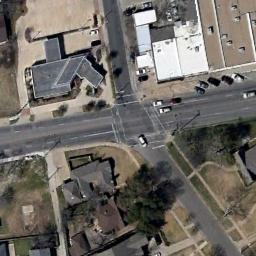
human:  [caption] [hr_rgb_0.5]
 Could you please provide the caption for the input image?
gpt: There are several moving vehicles on the road at the intersection, There are many buildings and some trees around the intersection, And many cars are parked in the open space beside the intersection .

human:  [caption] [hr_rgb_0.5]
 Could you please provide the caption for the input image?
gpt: An intersection with sparse traffic located in a dense residential area .

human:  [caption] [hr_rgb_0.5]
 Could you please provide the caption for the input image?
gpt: There are many buildings of different shapes and sizes beside the intersection .

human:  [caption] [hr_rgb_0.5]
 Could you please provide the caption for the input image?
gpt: There are zebra crossings at intersections .

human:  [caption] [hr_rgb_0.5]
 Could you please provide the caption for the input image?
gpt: There are some black buildings and trees around the intersection .